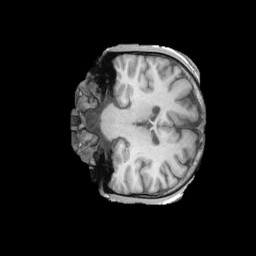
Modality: T1w
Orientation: coronal
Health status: ill
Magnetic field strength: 3 T